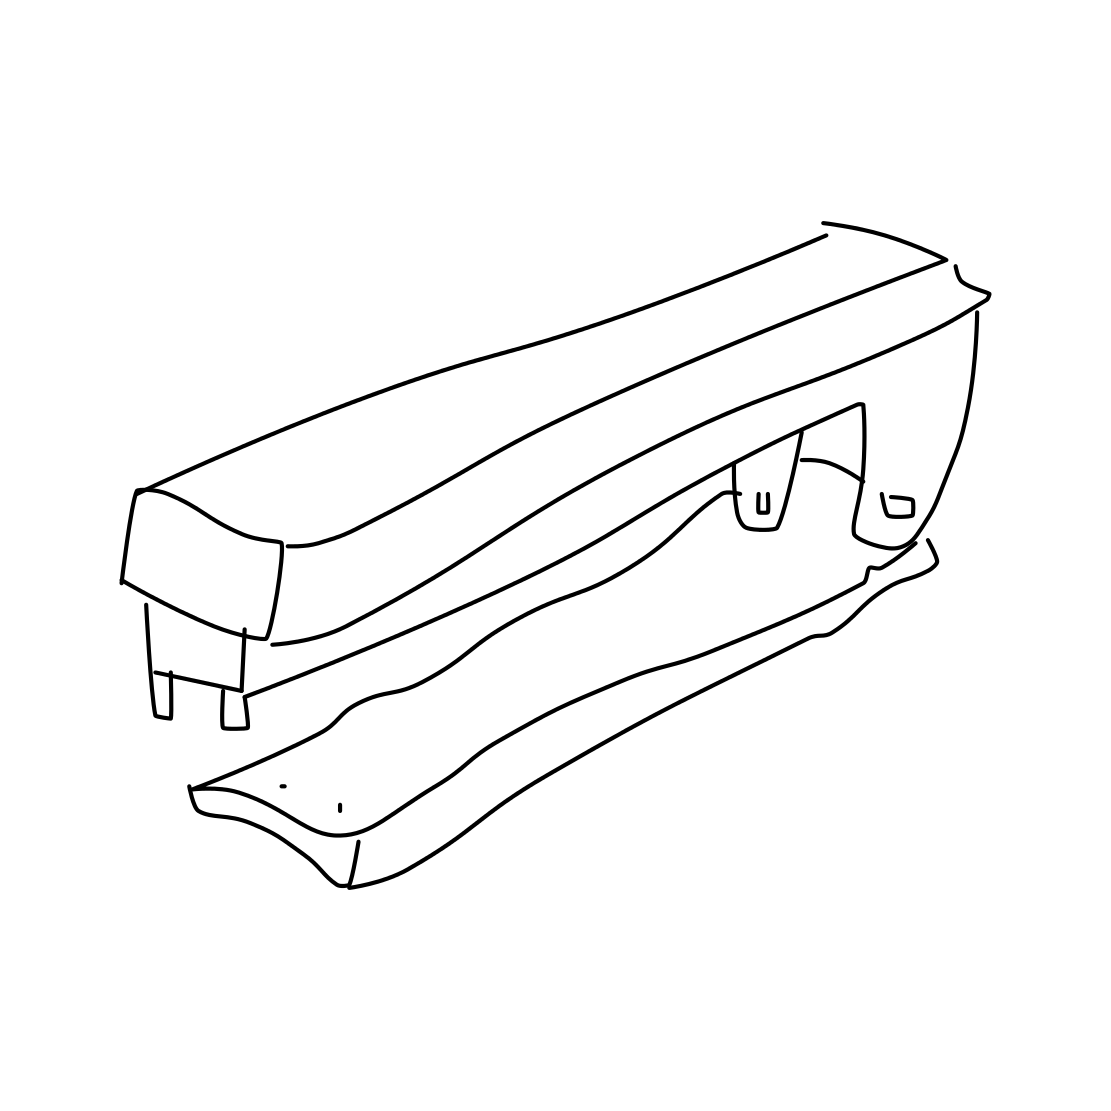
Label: stapler